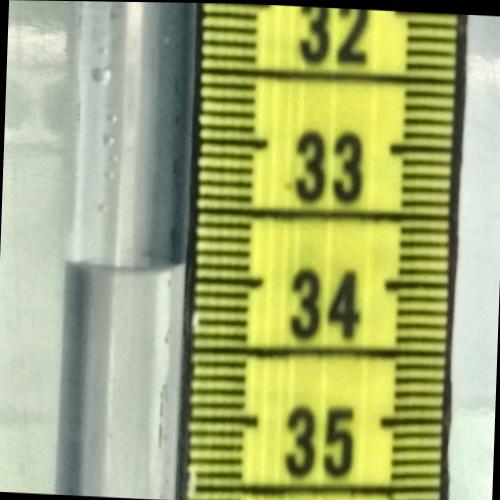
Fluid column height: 33.9 cm